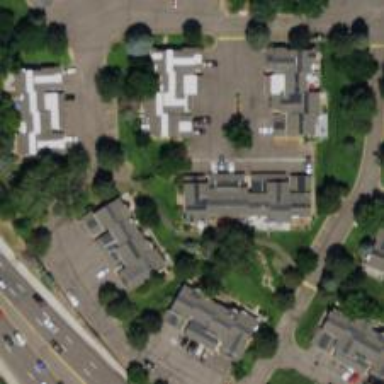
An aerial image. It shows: Terrace building.